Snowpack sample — Snodgrass Mountain, Crested Butte, Colorado (2/4/25, 12:06 PM MST)
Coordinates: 38.923, -106.968
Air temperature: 35 °F
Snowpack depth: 80 cm
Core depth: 10 cm
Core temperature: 32 °F
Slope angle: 14°, slope face: 78°
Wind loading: low
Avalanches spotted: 0
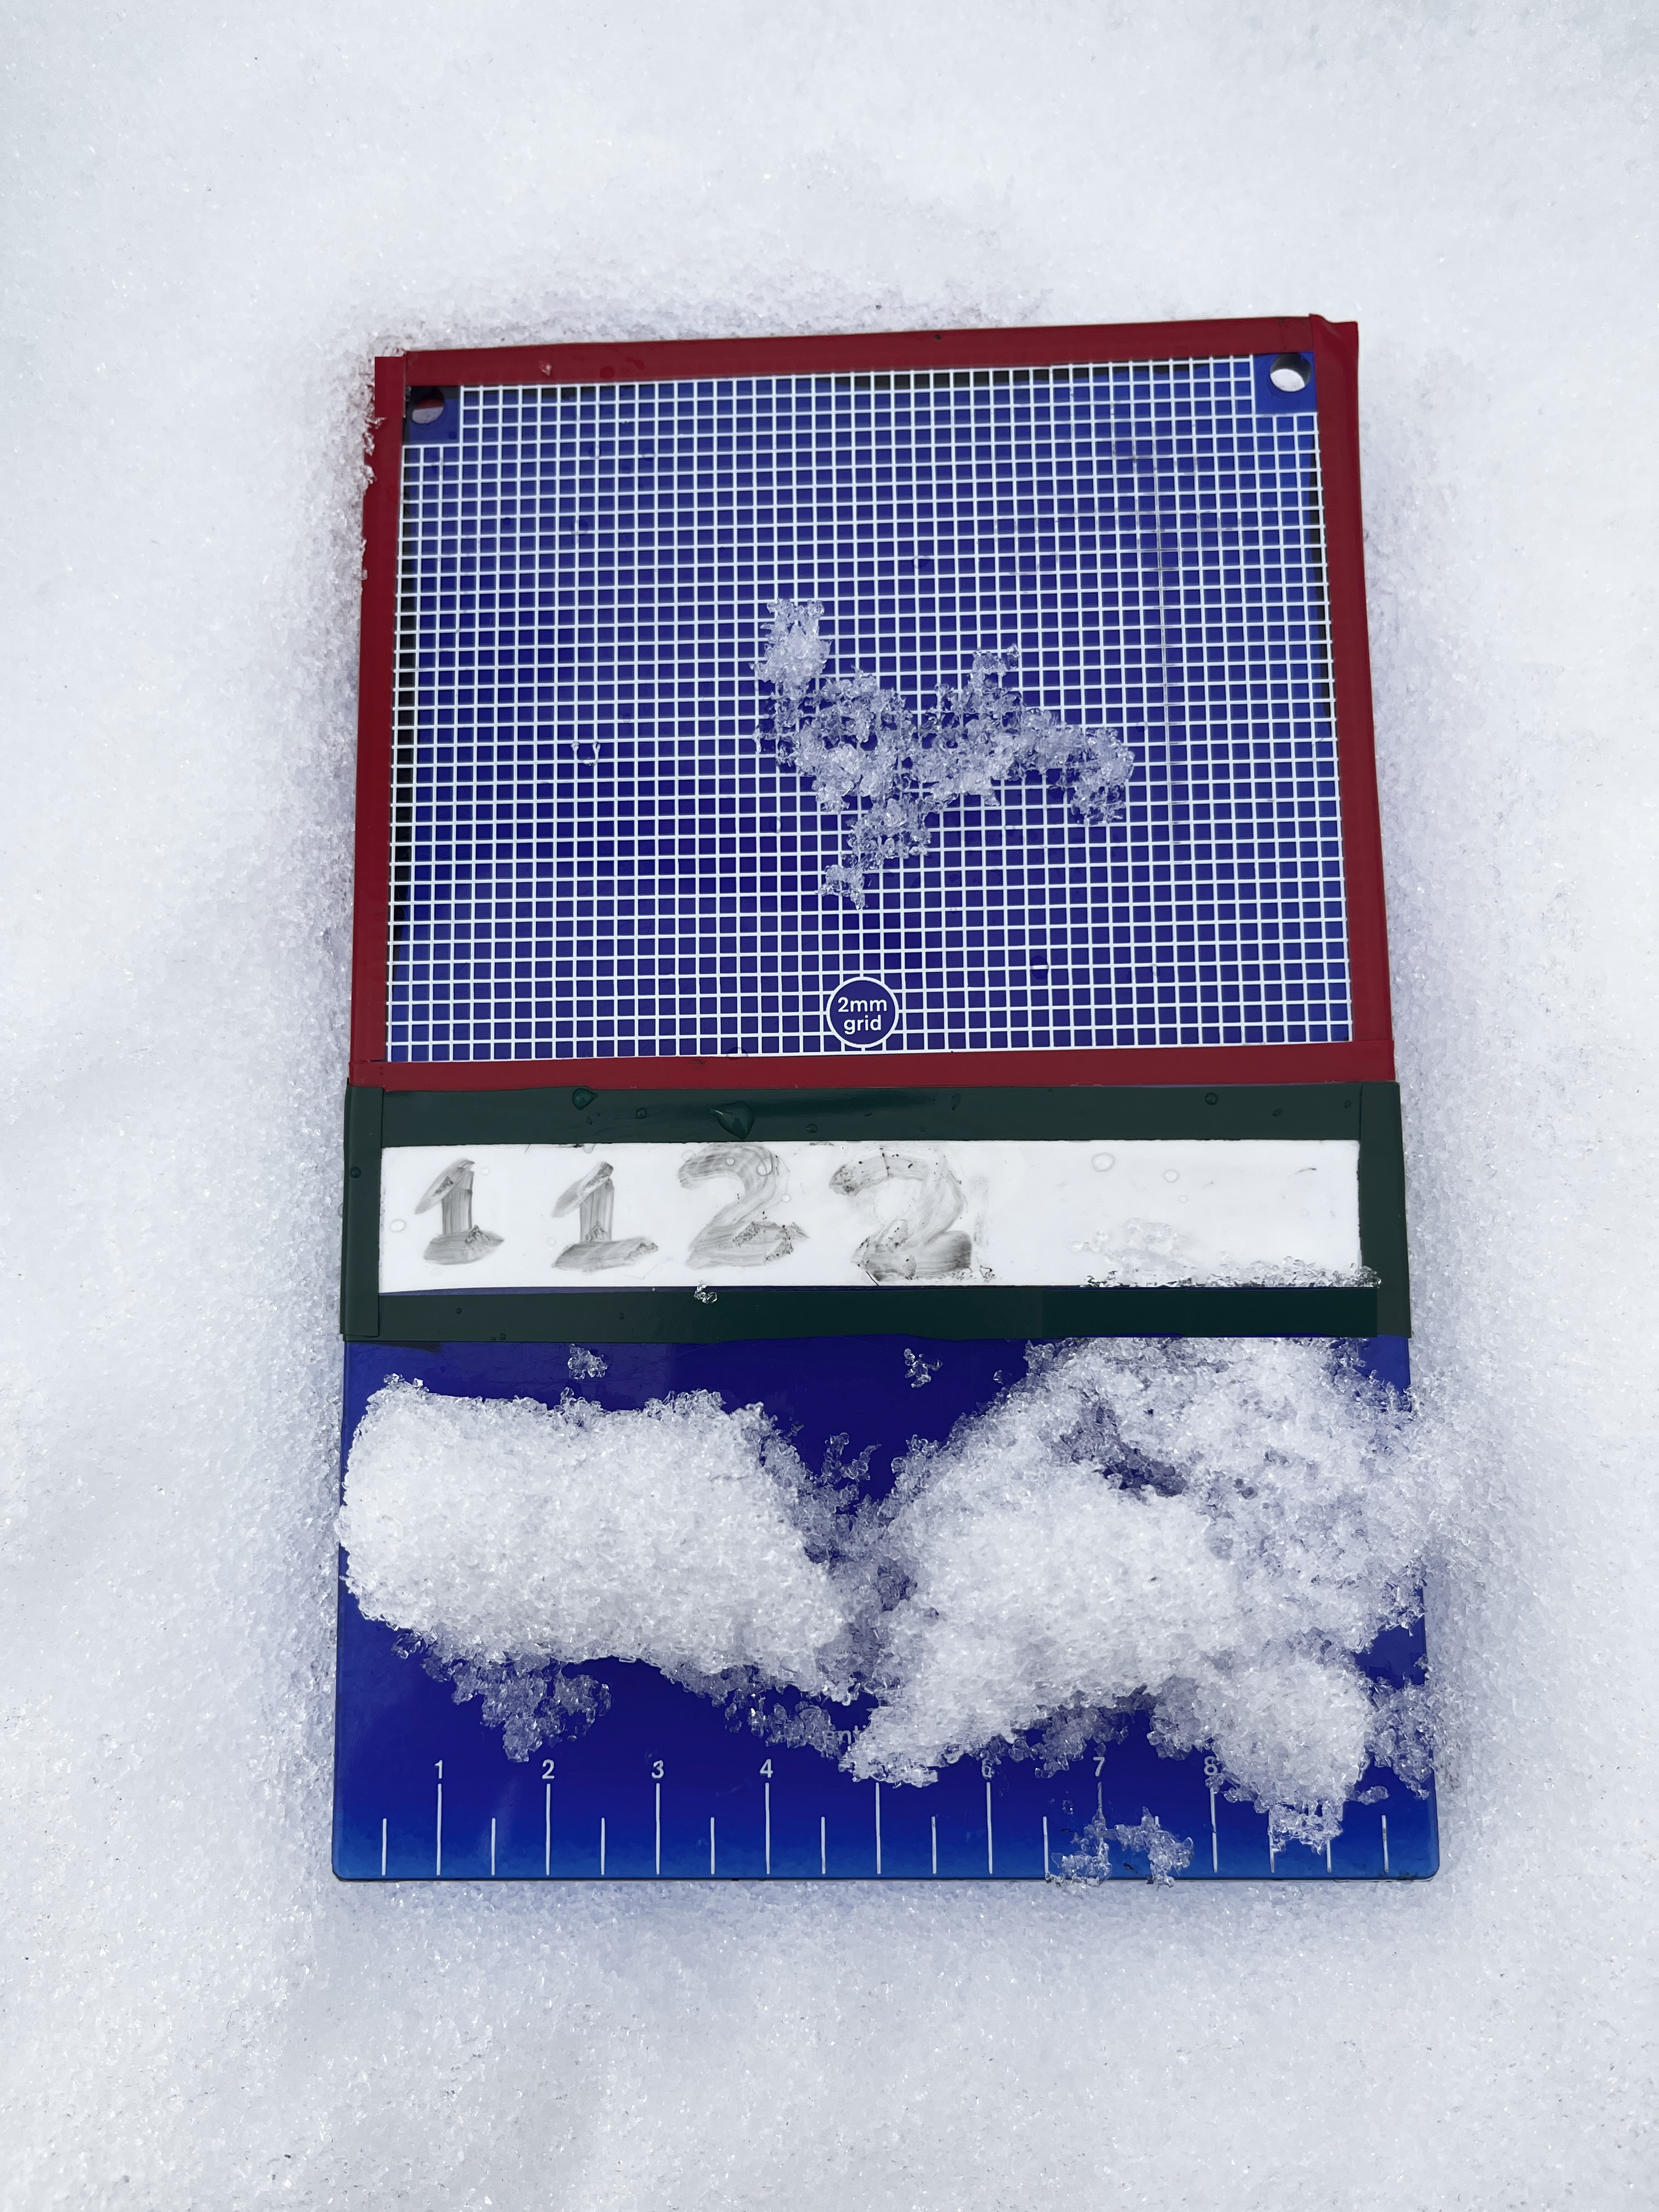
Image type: crystal_card
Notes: No avalanches nearby, unusually warm weather for the last month reported by residents, Collected 25 yards from treeline